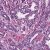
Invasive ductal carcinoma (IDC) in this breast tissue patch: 1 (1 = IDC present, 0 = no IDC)